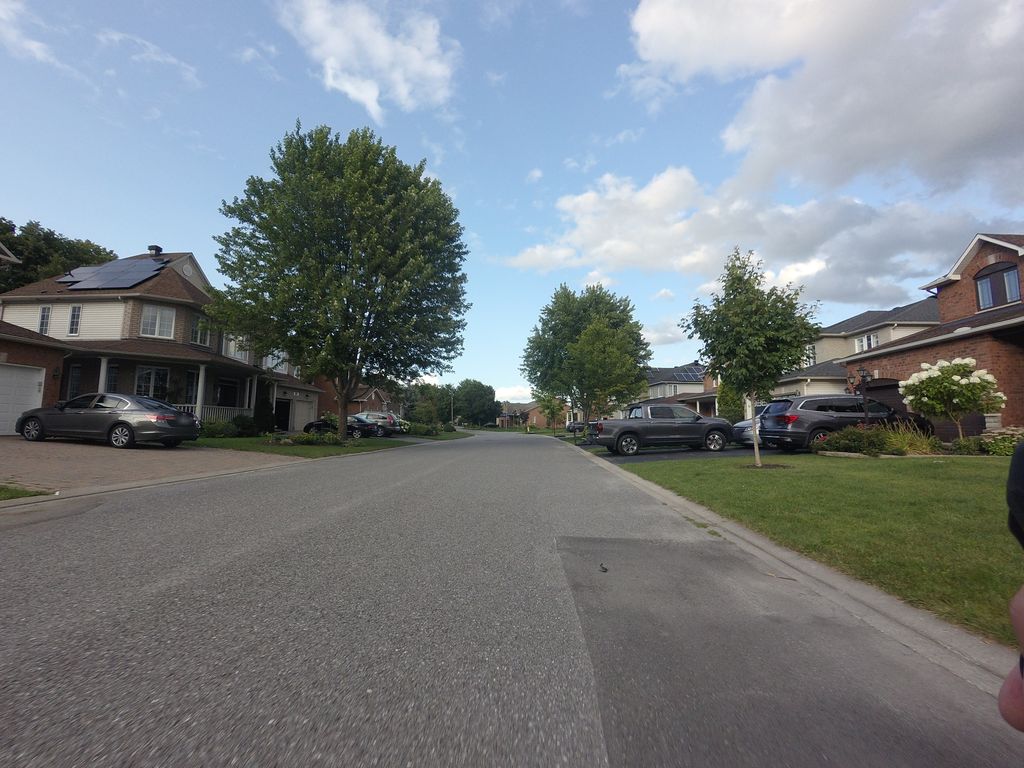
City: ottawa-gatineau